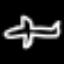
Label: airplane